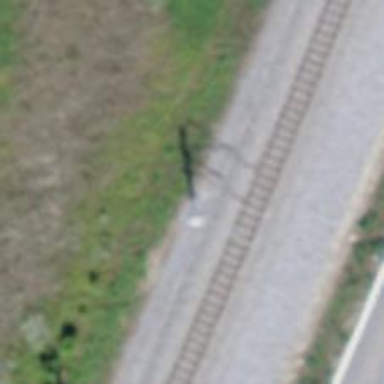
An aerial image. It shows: Catenary mast for power lines.